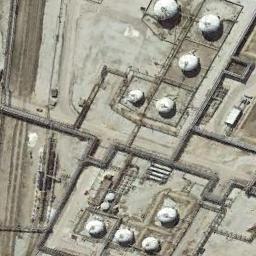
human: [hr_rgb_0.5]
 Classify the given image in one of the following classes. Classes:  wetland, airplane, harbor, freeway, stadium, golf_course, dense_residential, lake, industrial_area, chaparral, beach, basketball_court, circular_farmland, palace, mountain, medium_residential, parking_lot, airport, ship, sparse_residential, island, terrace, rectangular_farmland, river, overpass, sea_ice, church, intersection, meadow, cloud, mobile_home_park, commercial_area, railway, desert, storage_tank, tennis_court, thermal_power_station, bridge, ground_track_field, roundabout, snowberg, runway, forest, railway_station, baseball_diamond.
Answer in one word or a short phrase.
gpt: storage_tank